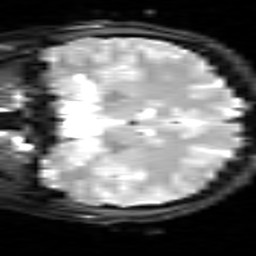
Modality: inplaneT2
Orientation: coronal
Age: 19
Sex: female